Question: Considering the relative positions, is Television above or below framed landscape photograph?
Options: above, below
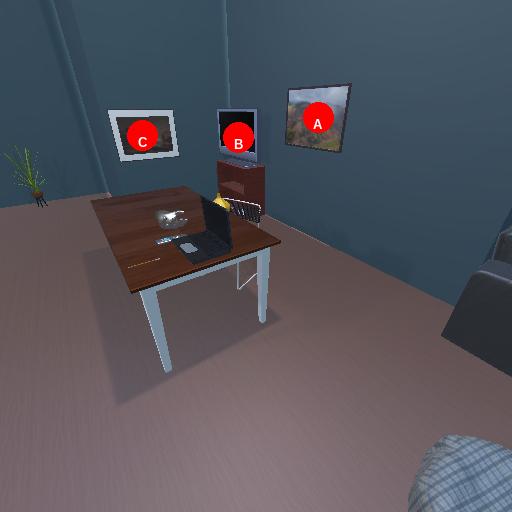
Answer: above